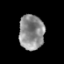
Tissue: prostate
Cell type: T cells
Senescence score: 0.2668
Nuclear area (px): 853
Mean DAPI intensity: 141.673